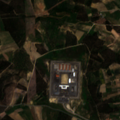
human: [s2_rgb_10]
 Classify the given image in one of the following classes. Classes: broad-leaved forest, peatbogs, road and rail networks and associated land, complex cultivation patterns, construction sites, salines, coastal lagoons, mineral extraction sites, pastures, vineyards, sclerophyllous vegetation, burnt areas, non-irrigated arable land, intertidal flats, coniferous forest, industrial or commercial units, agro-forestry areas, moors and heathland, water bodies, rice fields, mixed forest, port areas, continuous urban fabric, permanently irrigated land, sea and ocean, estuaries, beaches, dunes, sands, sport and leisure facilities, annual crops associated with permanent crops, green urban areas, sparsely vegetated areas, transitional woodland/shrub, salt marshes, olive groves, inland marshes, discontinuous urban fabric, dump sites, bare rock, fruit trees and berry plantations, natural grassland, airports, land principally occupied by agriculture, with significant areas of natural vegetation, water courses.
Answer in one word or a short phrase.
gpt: industrial or commercial units, vineyards, land principally occupied by agriculture, with significant areas of natural vegetation, broad-leaved forest, transitional woodland/shrub